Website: crate-barrel
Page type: delivery-shipping
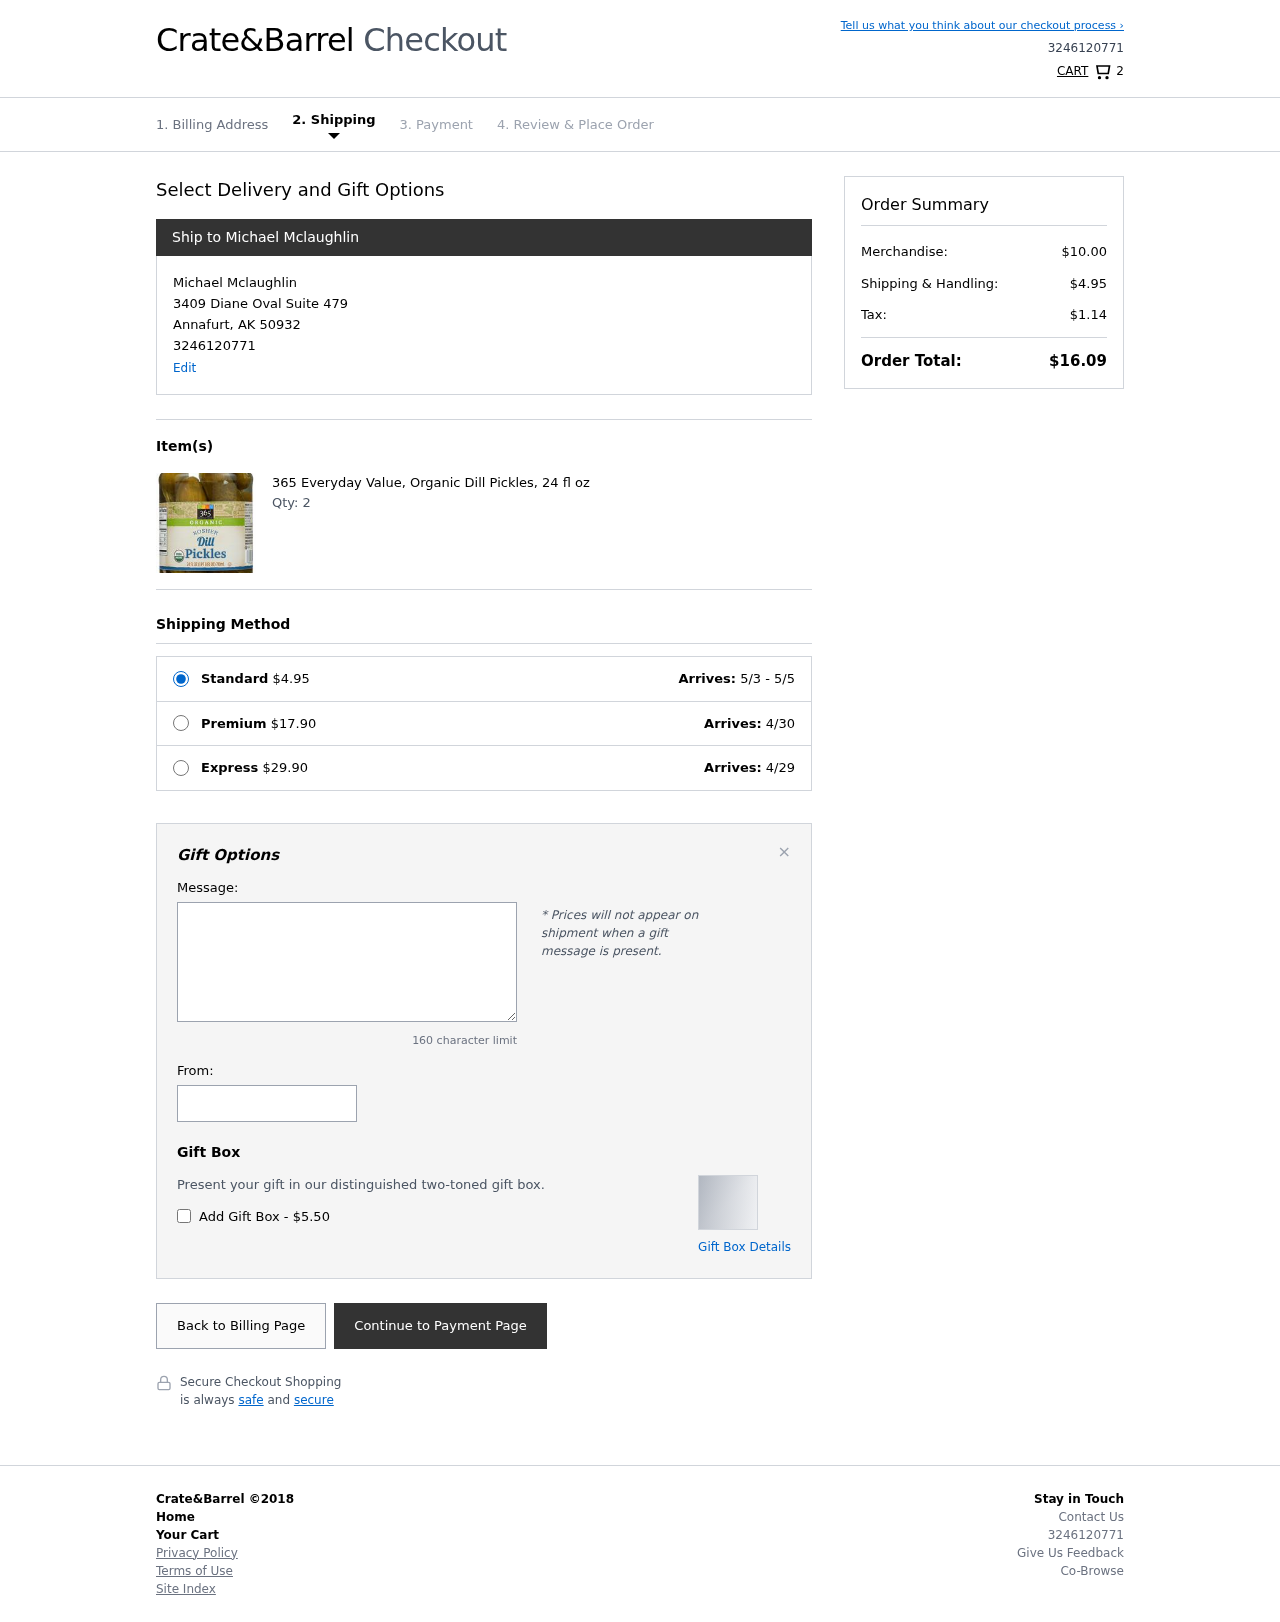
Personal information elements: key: PII_CITY
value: Annafurt
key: PII_FULLNAME
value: Michael Mclaughlin
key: PII_PHONE
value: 3246120771
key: PII_POSTCODE
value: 50932
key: PII_STATE_ABBR
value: AK
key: PII_STREET
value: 3409 Diane Oval Suite 479
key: PII_FIRSTNAME
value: Michael
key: PII_LASTNAME
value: Mclaughlin
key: PII_FULLNAME2
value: Michael Mclaughlin
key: PII_FULLNAME3
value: Michael Mclaughlin
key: PII_FIRSTNAME2
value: Michael
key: PII_FIRSTNAME3
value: Michael
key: PII_LASTNAME2
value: Mclaughlin
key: PII_LASTNAME3
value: Mclaughlin
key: PII_FIRSTNAME_DERIVED
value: Michael
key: PII_LASTNAME_DERIVED
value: Mclaughlin
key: PII_FULLNAME_DERIVED
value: Michael Mclaughlin
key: PII_NAME_FULL_DERIVED
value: Michael Mclaughlin
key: PII_PHONE_LINE
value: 0771
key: PII_PHONE_SUFFIX
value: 0771
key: PII_PHONE2
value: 3246120771
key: PII_PHONE3
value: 3246120771
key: PII_PHONE_NUMERIC
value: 3246120771
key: PII_PHONE2_NUMERIC
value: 3246120771
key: PII_PHONE3_NUMERIC
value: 3246120771
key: PII_PHONE_DIGITS
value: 3246120771
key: PII_PHONE_LAST4
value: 0771
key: PII_GIFT_MESSAGE
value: Hey Jessica, I found these amazing organic dill pickles and thought of you right away! I know how much you love a good crunch, so I hope they add a little extra flavor to your next snack. Enjoy!
Michael
Product elements: key: PRODUCT1_NAME
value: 365 Everyday Value, Organic Dill Pickles, 24 fl oz
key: PRODUCT1_QUANTITY
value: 2
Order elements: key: ORDER_NUM_ITEMS
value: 2
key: ORDER_SHIPPING_COST
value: $4.95
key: ORDER_DELIVERY_DATE
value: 5/3 - 5/5
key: PREMIUM_SHIPPING_COST
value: $17.90
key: PREMIUM_DELIVERY_DATE
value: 4/30
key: EXPRESS_SHIPPING_COST
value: $29.90
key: EXPRESS_DELIVERY_DATE
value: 4/29
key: ORDER_SUBTOTAL
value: $10.00
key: ORDER_SHIPPING_COST2
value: $4.95
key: ORDER_TAX
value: $1.14
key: ORDER_TOTAL
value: $16.09